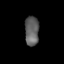
Tissue: lung
Cell type: Epithelial cells
Senescence score: 0.2037
Nuclear area (px): 407
Mean DAPI intensity: 95.875